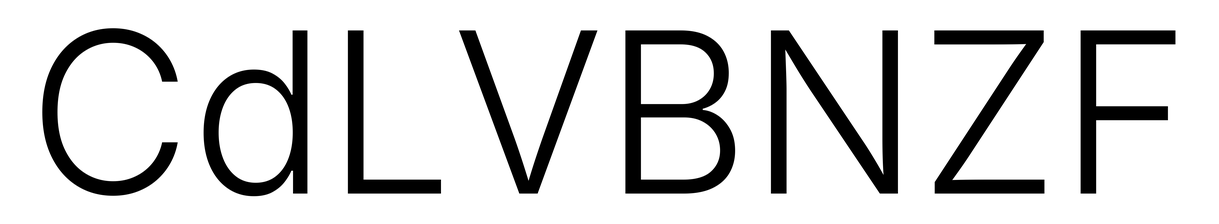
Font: Inter_Light